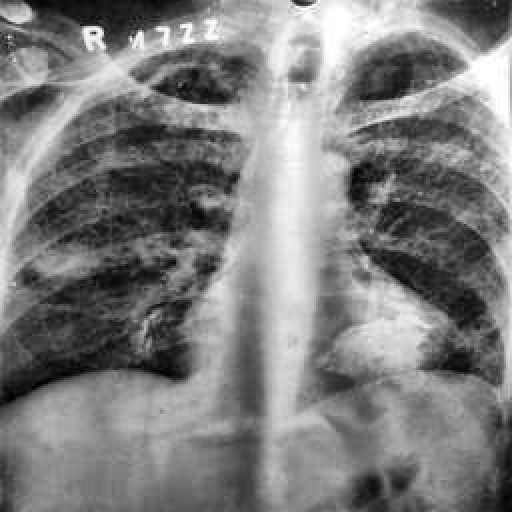
Finding: TUBERCULOSIS